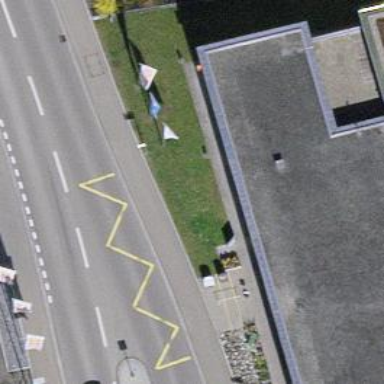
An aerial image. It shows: Platform for public transport on the road.